Question: I want to determine what a public key is given a certificate file('something.cer' file), this is my Java code:
'''
public class X509Read {
private static String hex(String binStr) {
String newStr = new String();
try {
String hexStr = "0123456789ABCDEF";
byte [] p = binStr.getBytes();
for(int k=0; k < p.length; k++ ){
int j = ( p[k] >> 4 )&0xF;
newStr = newStr + hexStr.charAt( j );
j = p[k]&0xF;
newStr = newStr + hexStr.charAt( j ) + " ";
}
} catch (Exception e) {
System.out.println("Failed to convert into hex values: " + e);
}
return newStr;
}
public static void main(String[] args) {
String CA_Data[]=new String [15];
String field;
try{
InputStream inStream = new FileInputStream("C:\123.cer");
CertificateFactory cf = CertificateFactory.getInstance("X.509");
X509Certificate cert =
(X509Certificate)cf.generateCertificate(inStream);
field=cert.getType().toString();
CA_Data[0]=field;
System.out.println("Type : "+field);
field=Integer.toString(cert.getVersion());
CA_Data[1]=field;
System.out.println("Version : "+field);
field=cert.getSubjectX500Principal().toString();
CA_Data[2]=field;
System.out.println("Name : "+field);
field=cert.getSerialNumber().toString(16);
CA_Data[3]=field;
System.out.println("SerialNumber : "+field);
field=cert.getSubjectAlternativeNames().toString();
CA_Data[4]=field;
System.out.println("SubjectAlternativeNames : "+field);
field=cert.getNotBefore().toString();
CA_Data[5]=field;
System.out.println("NotBefore : "+field);
field=cert.getNotAfter().toString();
CA_Data[6]=field;
System.out.println("NotAfter : "+field);
field=cert.getIssuerX500Principal().toString();
CA_Data[7]=field;
System.out.println("IssuerDN : "+field);
field=cert.getSigAlgName().toString();
CA_Data[8]=field;
System.out.println("SigAlgName : "+field);
byte [] tempPub = null;
String sPub = null;
RSAPublicKey pubkey = (RSAPublicKey) cert.getPublicKey();
tempPub = pubkey.getEncoded();
sPub = new String( tempPub );
field=cert.getPublicKey().getAlgorithm();
CA_Data[9]=field;
System.out.println("Public Key Algorithm : " + field);
field=hex(sPub);
CA_Data[10]=field;
System.out.println("Public key :
" + field );
inStream.close();
}catch(Exception exception){
exception.printStackTrace();
}
}
}
'''
And it get this data: '30 EF BF BD 01 22 30 0D 06 09 2A EF BF BD 48 EF BF BD EF BF BD 0D 01 01 01 05 00 03 EF BF BD 01 0F 00 30 EF BF BD 01 0A 02 EF BF BD 01 01 00 CA BF 19 EF BF BD 24 EF BF BD 2F EF BF BD 6A EF BF BD EF BF BD 4C EF BF BD 2C EF BF BD 30 EF BF BD EF BF BD EF BF BD EF BF BD 7D EF BF BD 11 EF BF BD EF BF BD 7E EF BF BD 32 EF BF BD EF BF BD 42 73 EF BF BD EF BF BD 07 EF BF BD 15 EF BF BD 1D EF BF BD 00 39 33 66 4D 56 EF BF BD 67 EF BF BD EF BF BD EF BF BD 19 EF BF BD 17 64 EF BF BD 24 19 EF BF BD EF BF BD EF BF BD 15 EF BF BD EF BF BD C3 8C 3A EF BF BD EF BF BD EF BF BD 05 2D 3D C5 81 EF BF BD EF BF BD 48 71 EF BF BD 43 EF BF BD EF BF BD EF BF BD DE AE 20 EF BF BD EF BF BD 2B EF BF BD 1D D4 AE EF BF BD EF BF BD 25 EF BF BD 39 7B EF BF BD 70 0D 76 EF BF BD EF BF BD 7F 25 18 EF BF BD 22 EF BF BD EF BF BD EF BF BD 27 EF BF BD 0F EF BF BD EF BF BD EF BF BD DA 93 EF BF BD 0A 2C 03 3B EF BF BD 79 30 53 EF BF BD EF BF BD 26 30 EF BF BD 1D 3C 69 4C 20 EF BF BD 36 EF BF BD EF BF BD 41 7F EF BF BD 60 6B 58 EF BF BD EF BF BD EF BF BD 18 EF BF BD EF BF BD 01 6E 64 7F EF BF BD 5F 3B EF BF BD 7B 25 C9 83 43 15 EF BF BD 6F 78 EF BF BD 21 EF BF BD EF BF BD 38 59 EF BF BD EF BF BD EF BF BD EF BF BD 0B EF BF BD EF BF BD DE 9B 37 43 22 6A EF BF BD 15 28 EF BF BD 39 12 54 2B 38 4B EF BF BD 0A 43 67 0B 48 EF BF BD 59 02 60 57 EF BF BD 54 EF BF BD 6A 55 CE 91 EF BF BD 5A EF BF BD 78 76 66 13 EF BF BD 72 27 0A EF BF BD EF BF BD EF BF BD EF BF BD EF BF BD 0B 3E EF BF BD D2 9F EF BF BD 0E 4F EF BF BD EE B6 A5 5B EF BF BD 11 02 03 01 00 01'
But the correct public key is (Double-click the *.cer file)

'30 82 01 0a 02 82 01 01 00 ca bf 19 98 24 af 2f 8c 6a 94 e0 4c 9e 2c 86 30 9a 93 94 c5 7d f7 11 d8 e5 7e 8e 32 9d 90 42 73 99 ef 07 ed 15 a6 1d ff 00 39 33 66 4d 56 ee 67 9d 93 fd 19 f9 17 64 d9 24 19 de e3 d5 15 8a aa c3 8c 3a a7 d6 ec 05 2d 3d c5 81 da d0 48 71 d9 43 f1 e5 82 fc de ae 20 cc e3 2b c5 1d d4 ae eb a3 e3 93 25 e6 39 7b 8d 70 0d 76 b8 c0 7f 25 18 9d 22 b6 d8 ff 27 9e 0f f6 fe c4 da 93 9d 0a 2c 03 3b 80 79 30 53 c9 d0 26 30 9c 1d 3c 69 4c 20 80 36 a8 99 41 7f 99 60 6b 58 b0 84 a3 18 8b b8 01 6e 64 7f bc 5f 3b ce 7b 25 c9 83 43 15 af 6f 78 fa 21 c0 b7 38 59 90 b9 82 e0 0b f1 f6 de 9b 37 43 22 6a fb 15 28 da 39 12 54 2b 38 4b b8 0a 43 67 0b 48 9f 59 02 60 57 e6 89 54 dd 6a 55 ce 91 ad 5a f2 78 76 66 13 86 72 27 0a 94 82 a5 81 be 0b 3e fc d2 9f e0 0e 4f ba ee b6 a5 5b f9 11 02 03 01 00 01'
I know EF BF BD is a replacement character when I transform the Binary to Hex.
1. How do I get the correct public key?
2. How to get the private key?
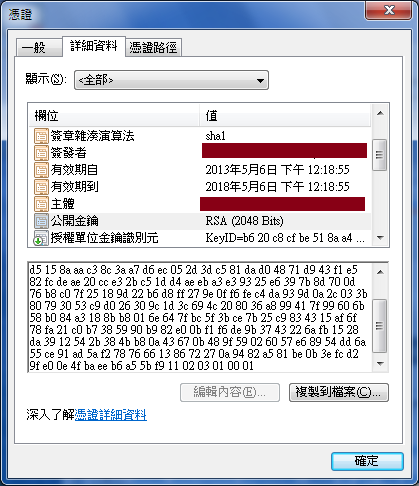
Answer: To extend <URL>, the reason you see different values is your strange handling of the public key data:
'''
RSAPublicKey pubkey = (RSAPublicKey) cert.getPublicKey();
tempPub = pubkey.getEncoded();
sPub = new String( tempPub );
field=hex(sPub);
System.out.println("Public key :
" + field );
'''
Here you are creating a string from a stream of bytes (never a good idea) and then hex-encoding the result. No wonder it looks weird! In fact, your 'hex' method looks very strange and probably should be thrown away.
Instead, just try this:
'''
RSAPublicKey pubkey = (RSAPublicKey) cert.getPublicKey();
field = DatatypeConverter.printHexBinary(pubkey.getEncoded());
System.out.println("Public key :
" + field );
'''
If you are using Java 5 or below, Google for a decent byte-to-hex function as 'DatatypeConverter' is not available.